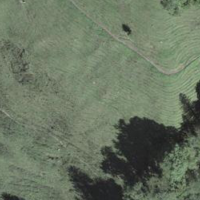
EUNIS habitat code: 44
Species observed at this site:
Cruciata laevipes